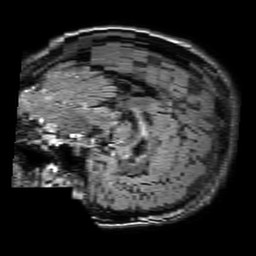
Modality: FLAIR
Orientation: sagittal
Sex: female
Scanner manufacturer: philips
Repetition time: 11 s
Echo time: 0.125 s